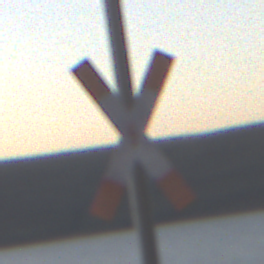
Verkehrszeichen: Andreaskreuz
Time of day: SunriseSunset
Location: Outdoor (RoadRail)
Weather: PartlyCloudy
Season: NotSpecified
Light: Natural